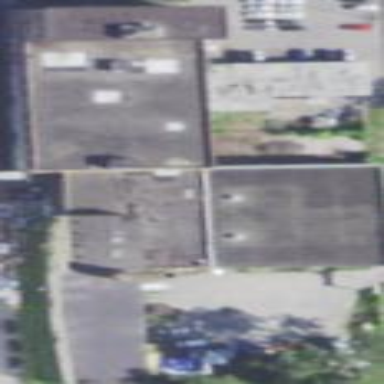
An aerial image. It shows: Building.